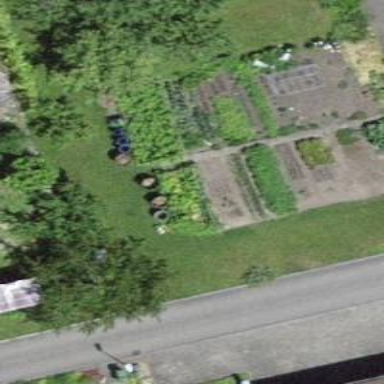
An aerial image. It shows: Garden that is leisure land.